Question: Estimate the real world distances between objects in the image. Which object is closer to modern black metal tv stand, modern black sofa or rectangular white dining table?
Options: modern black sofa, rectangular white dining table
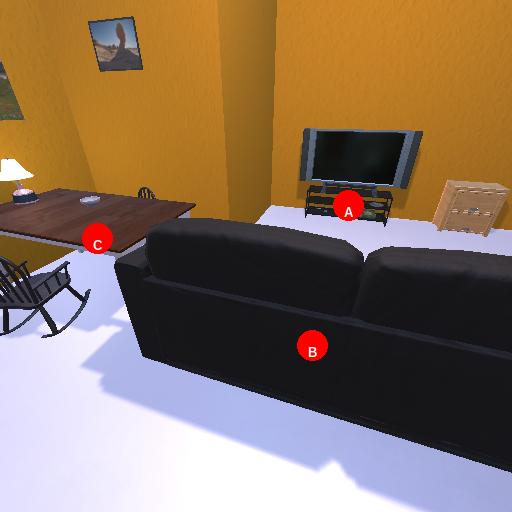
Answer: modern black sofa